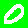
Digit: 0